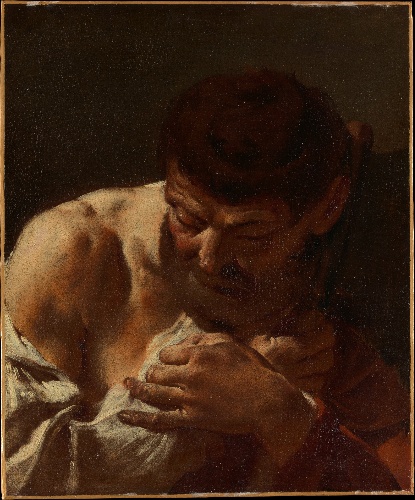
Title: Bust of a Man (Saint Matthias?)
Artist: Giovanni Battista Piazzetta
Artist bio: Italian, Venice 1682–1754 Venice
Date: ca. 1715–20
Object type: Painting
Classification: Paintings
Medium: Oil on canvas
Dimensions: 17 1/2 × 14 3/4 in. (44.5 × 37.5 cm)
Department: European Paintings
Credit line: Gift of Dianne Modestini and Eugene V. Thaw, 2016
Accession year: 2016
Repository: Metropolitan Museum of Art, New York, NY
Tags: Men|Portraits